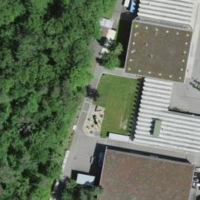
EUNIS habitat code: 55
Species observed at this site:
Allium ursinum